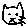
Label: cat